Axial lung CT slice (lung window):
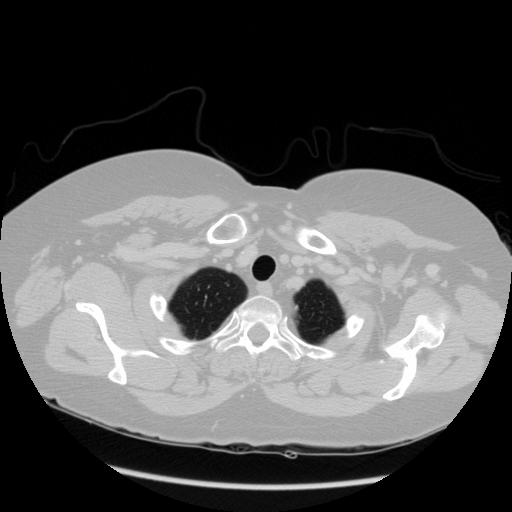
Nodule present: no